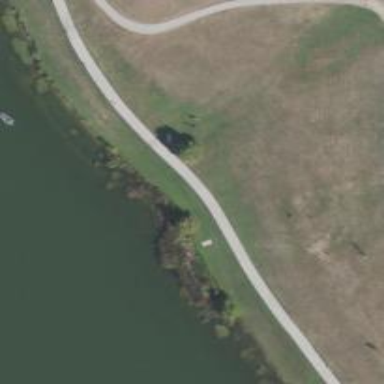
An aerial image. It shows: Tee area for the sport of disc golf.